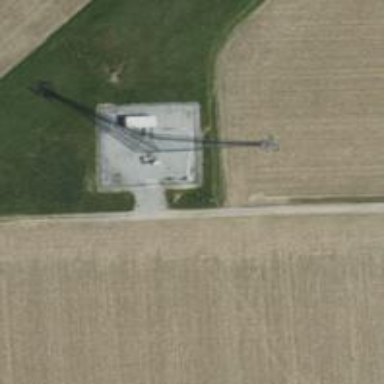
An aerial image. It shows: Mast structure.